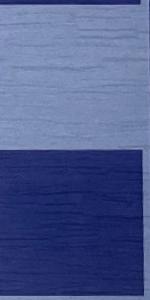
Label: Empty